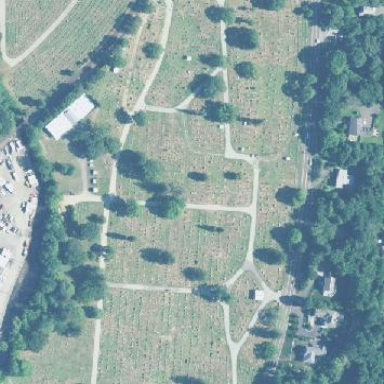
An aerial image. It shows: Municipal cemetery with landuse designation. It falls under the magic category of Cemetery.